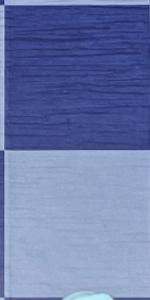
Label: Empty